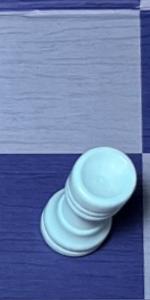
Label: Rook_White